Field crop: maize
Growth stage: 2
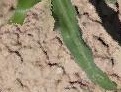
Species: maize